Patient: sex M, age 45
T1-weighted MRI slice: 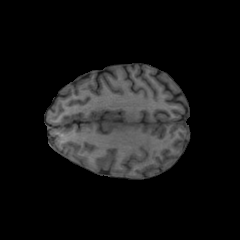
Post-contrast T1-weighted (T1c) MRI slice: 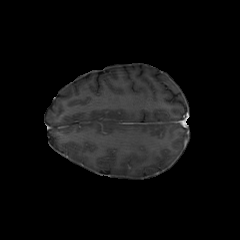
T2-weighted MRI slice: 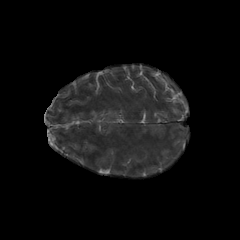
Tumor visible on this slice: no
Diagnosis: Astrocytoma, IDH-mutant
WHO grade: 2